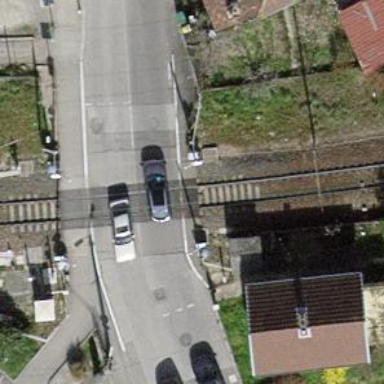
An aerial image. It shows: Level crossing with full barriers and lights.